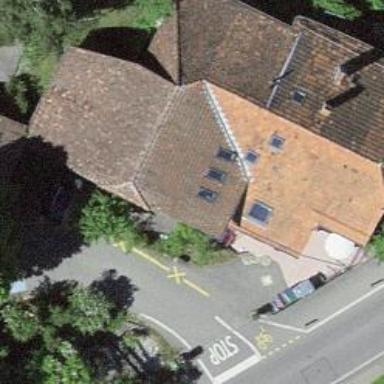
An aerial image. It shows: Post box is visible.